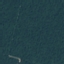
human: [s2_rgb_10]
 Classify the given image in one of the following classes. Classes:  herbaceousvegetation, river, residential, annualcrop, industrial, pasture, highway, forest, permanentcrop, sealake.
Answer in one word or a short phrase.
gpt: Forest